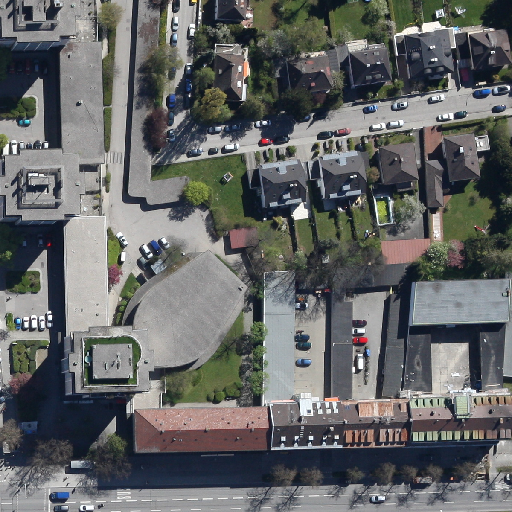
Referring expression: paved road along with tree